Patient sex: F
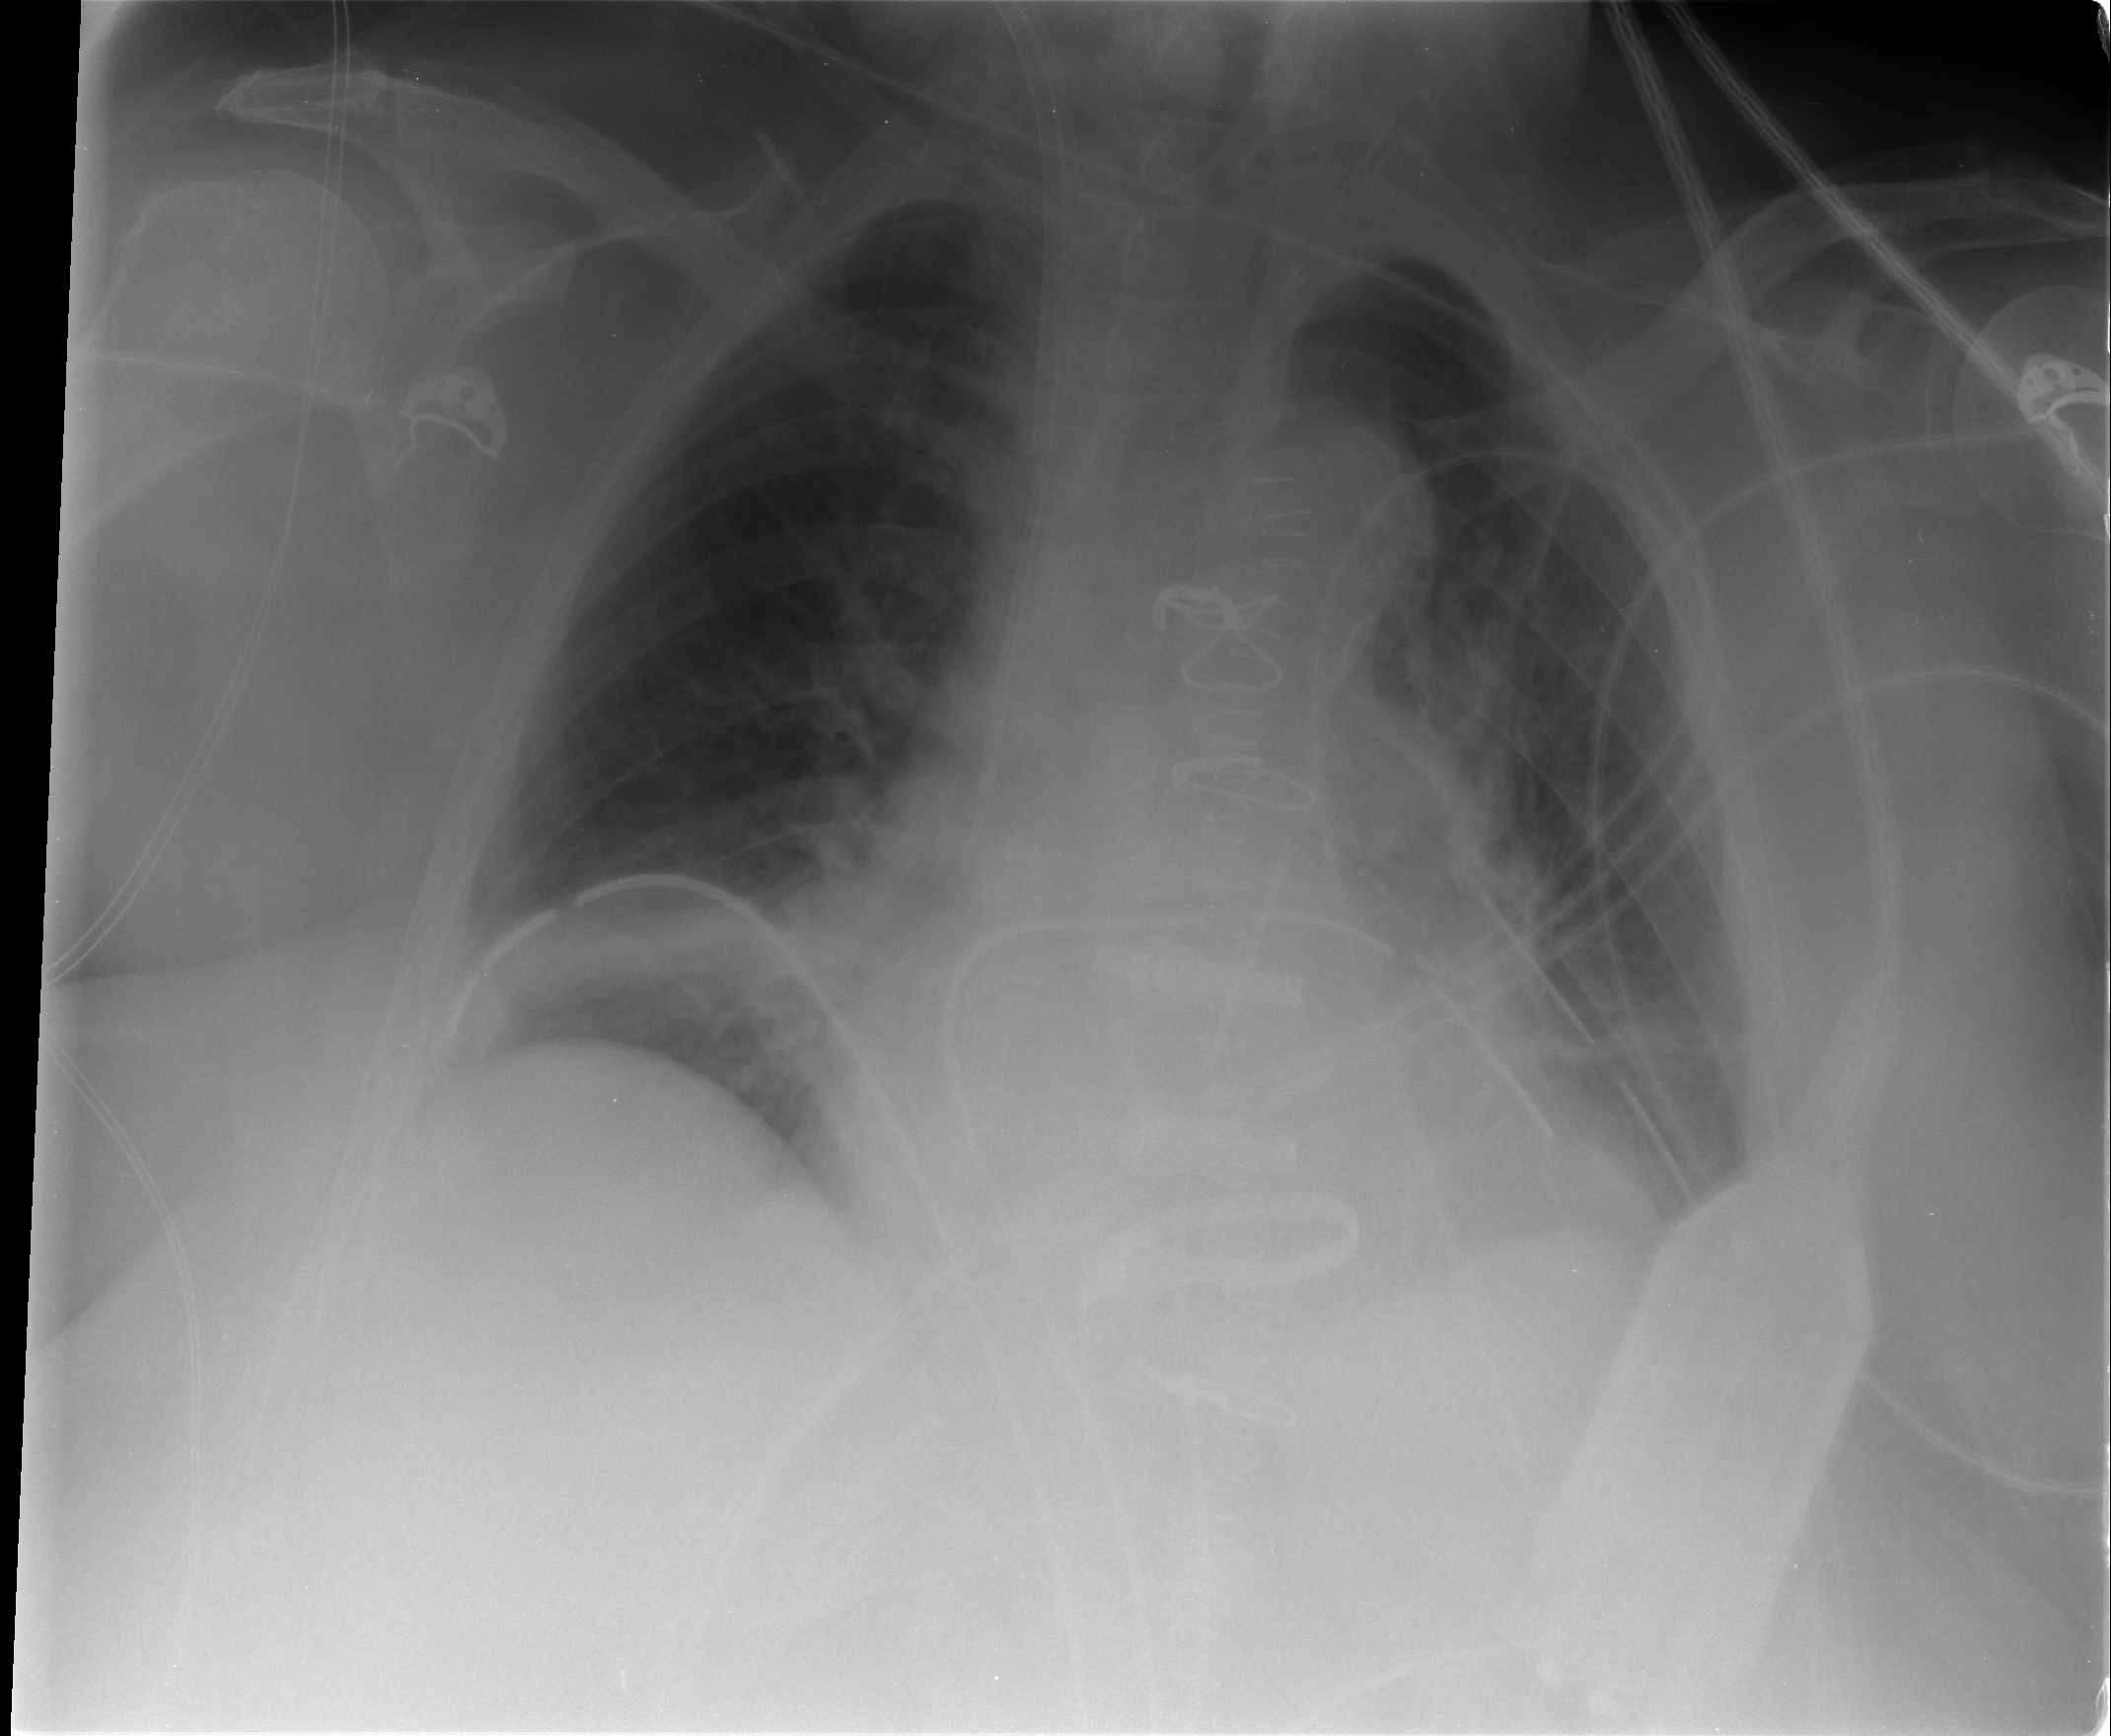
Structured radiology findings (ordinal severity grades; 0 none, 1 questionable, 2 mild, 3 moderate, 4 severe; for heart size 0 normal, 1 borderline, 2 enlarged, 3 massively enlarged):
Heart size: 1
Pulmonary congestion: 2
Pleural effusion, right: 0
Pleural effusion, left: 1
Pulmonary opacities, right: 0
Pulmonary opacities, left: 2
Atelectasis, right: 2
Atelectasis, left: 2